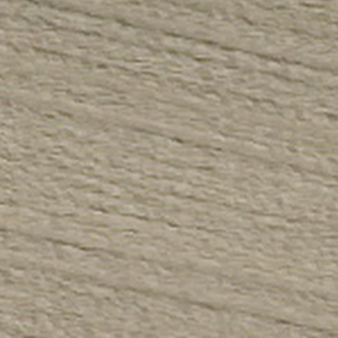
Label: other